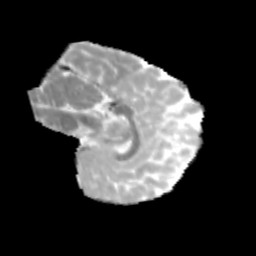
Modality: MD
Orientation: sagittal
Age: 10
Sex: female
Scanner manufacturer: siemens
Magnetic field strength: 3 T
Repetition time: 3.8 s
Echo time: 0.07 s